Question: Why am I getting a blank file here? When I run it before the export-csv I get PLENTY of records all showing up in the console.

So here's the code I'm using
'''
$path = "C: est"
Get-ChildItem -Path $path -Include *.edi, *.x12, *.filename, *.dat, *.log, *.mdn, *.req -Recurse -Force |
Where-Object {!$_.PSIsContainer -and ((get-date)-$_.LastWriteTime).days -gt 30 } |
Remove-Item -force -whatif | export-csv D:\output.csv #also I try out-file D:\output.txt
'''
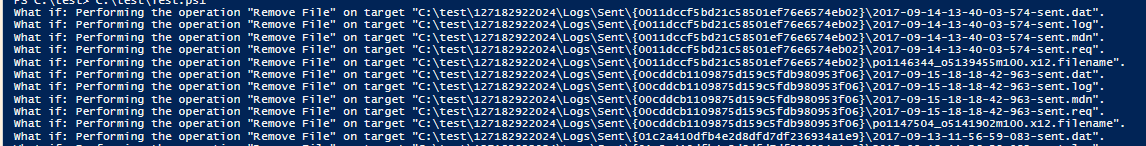
Answer: Common parameter '-WhatIf' - used for a command's actions - never outputs ; instead, the .
'Remove-Item''-WhatIf'
Your best bet is to '-OutVariable''-ov''Where-Object', which allows you to export the collected file-info objects via 'Export-Csv' in a command:
'''
Get-ChildItem ... | Where-Object -OutVariable filesToRemove { ... } |
Remove-Item -WhatIf ...
$filesToRemove | Export-Csv D:\output.csv
'''
The above still prints the preview information to the console, but also collects the '[System.IO.FileInfo]' objects selected by 'Where-Object' in variable '$filesToRemove', which you can then export in CSV format.